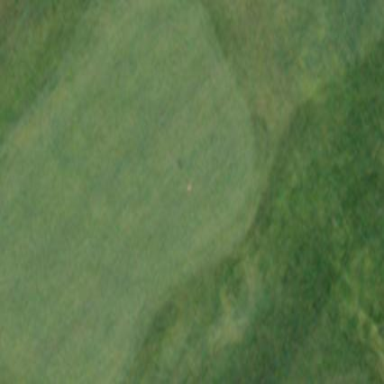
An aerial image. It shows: Picturesque green golfing area with grass land use.